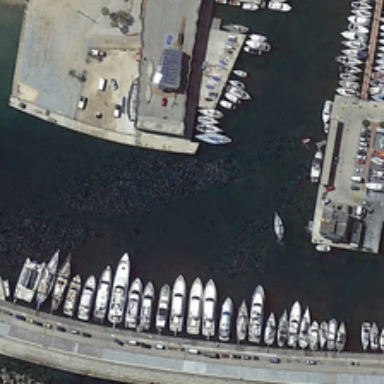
Many ships were parked at the harbour .